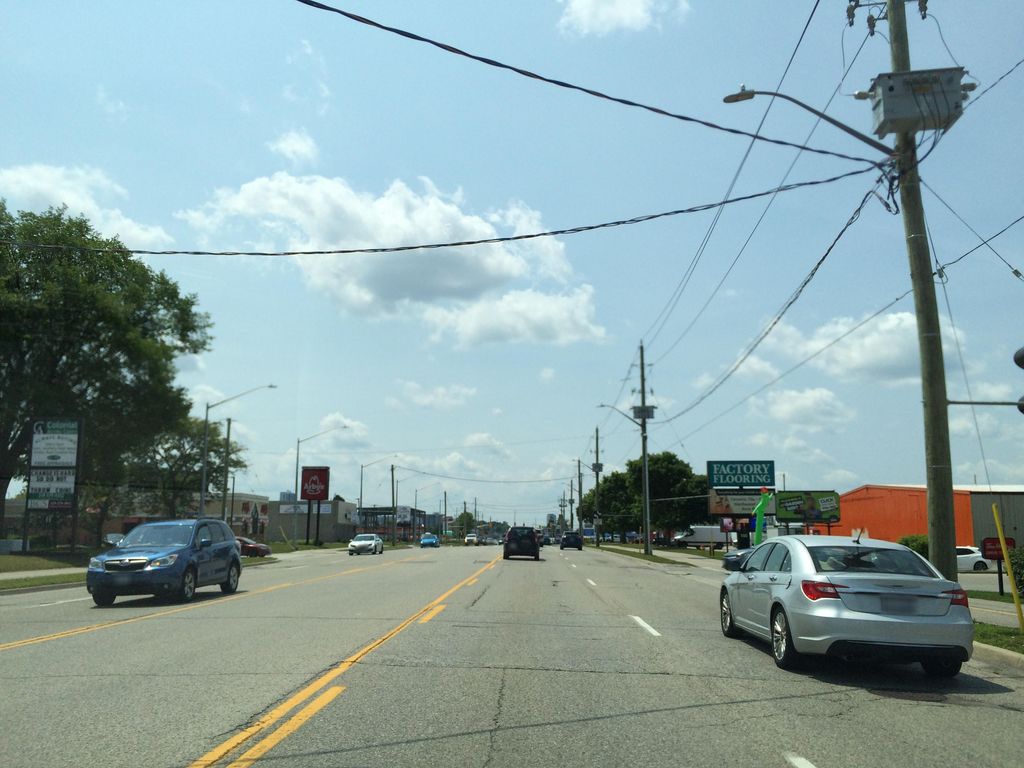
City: kitchener-waterloo